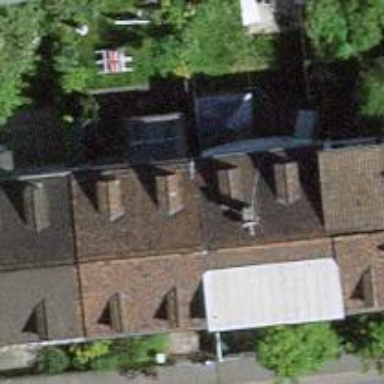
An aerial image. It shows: Terrace building.